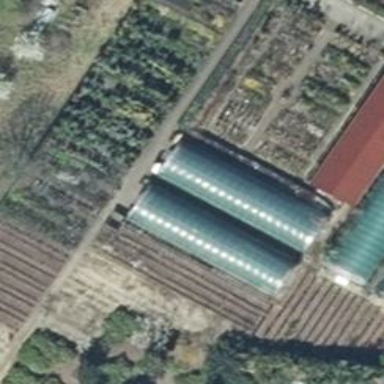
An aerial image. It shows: Greenhouse.